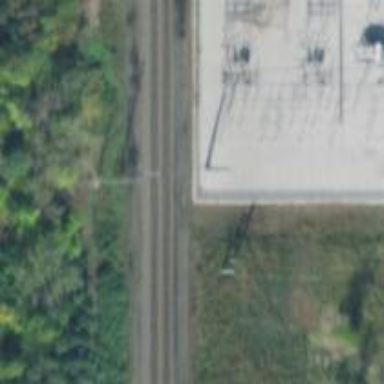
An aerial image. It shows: Power tower.